Question: Currently in my app I have the following models:
- - 'has_many :training_times'- 'belongs_to :dojo'
I want a student to have many training times, and training times to have many students.
Currently in my student controller I have:
'''
def show
@student = Student.includes(:senseis).find(params[:id])
@times = TrainingTime.includes(:dojo).order("time ASC")
@times = sort_by_place_and_day(@times)
end
'''
Which I then render as:

If the training time is associated to the current student then I want to highlight it as red, so something like:
'''
<% if time.students.exists?(@student) %>
<td class="orange">...</td>
<% else %
<td class="normal">...</td>
<% end % >
'''
So my question is: will this query the database again each time? How do I associate / include the 2 models so that it doesn't?
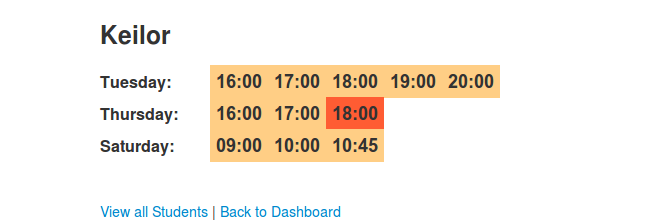
Answer: For me, the most efficient approach to this issue is through js. Use erb/haml to show all the training times available then add a js code that will go through each of the training times related to the student. The js code will just change the class of the td which is what you want. So at most, you only get 3 queries, the student, all the training times and the student's training times.